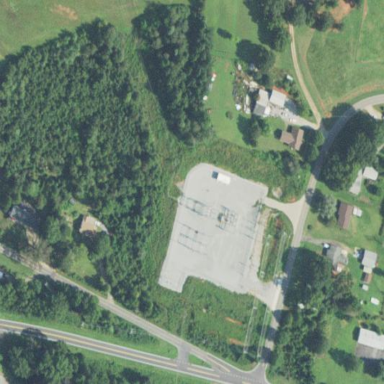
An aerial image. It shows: Distribution substation surrounded by fence.